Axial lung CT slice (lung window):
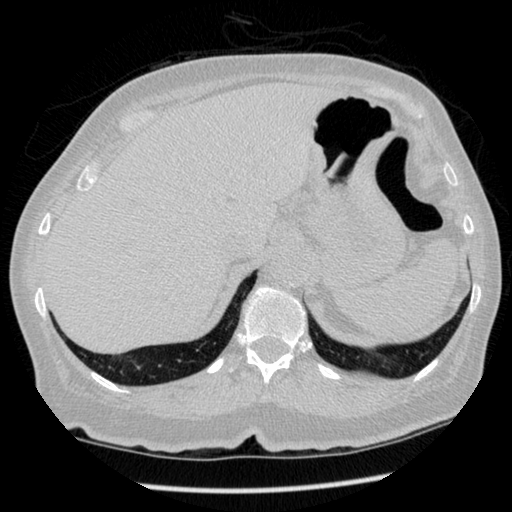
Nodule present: no